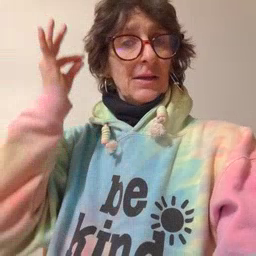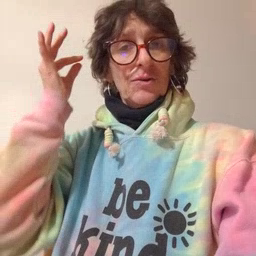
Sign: hair